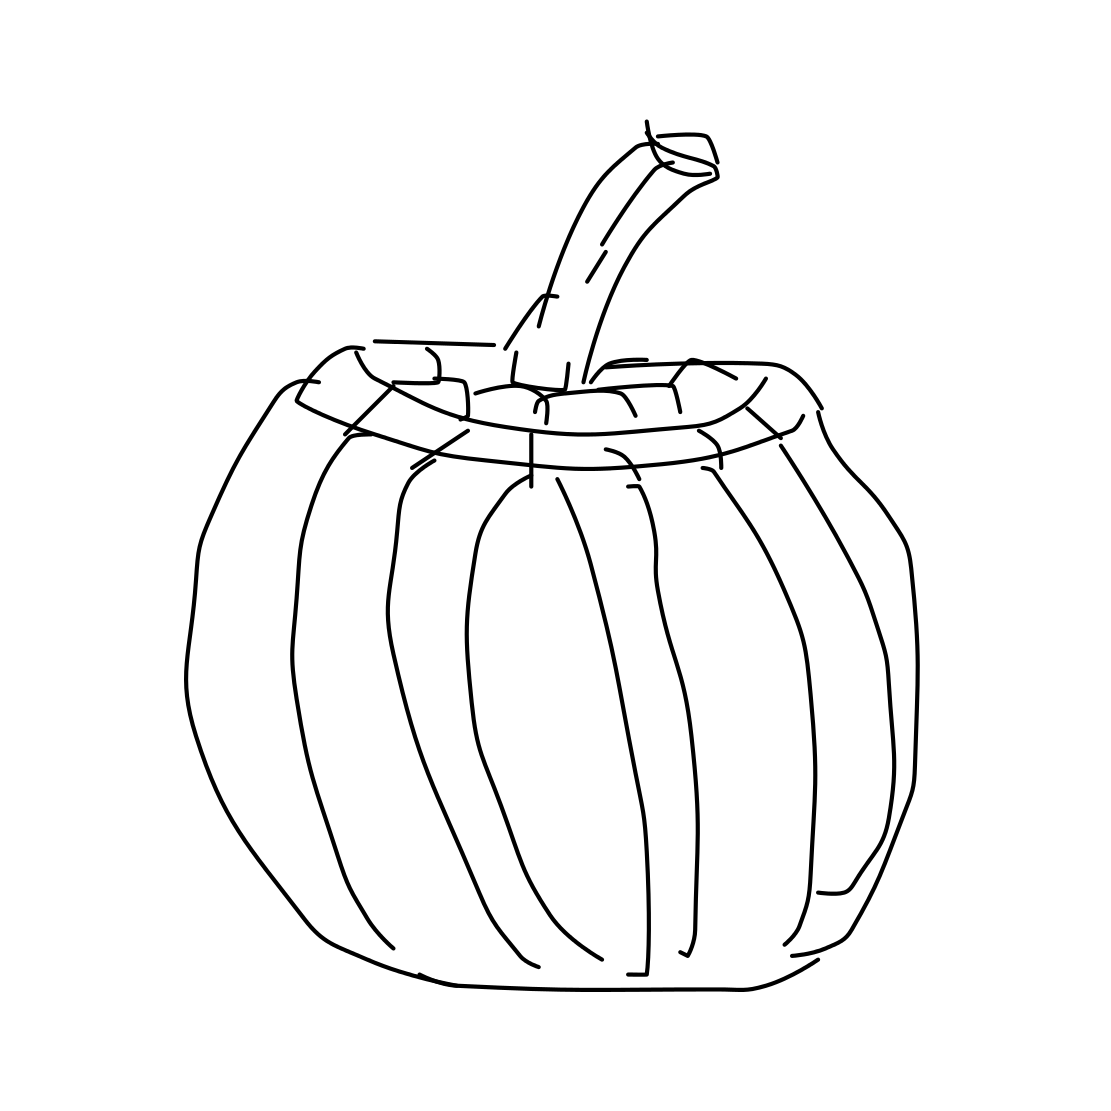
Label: pumpkin